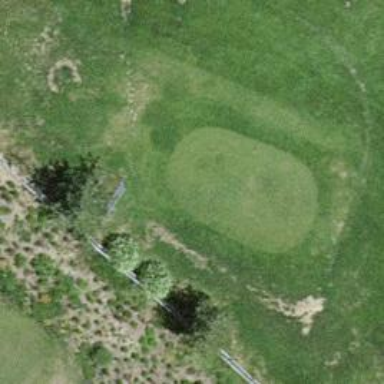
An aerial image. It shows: Golf tee.